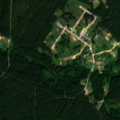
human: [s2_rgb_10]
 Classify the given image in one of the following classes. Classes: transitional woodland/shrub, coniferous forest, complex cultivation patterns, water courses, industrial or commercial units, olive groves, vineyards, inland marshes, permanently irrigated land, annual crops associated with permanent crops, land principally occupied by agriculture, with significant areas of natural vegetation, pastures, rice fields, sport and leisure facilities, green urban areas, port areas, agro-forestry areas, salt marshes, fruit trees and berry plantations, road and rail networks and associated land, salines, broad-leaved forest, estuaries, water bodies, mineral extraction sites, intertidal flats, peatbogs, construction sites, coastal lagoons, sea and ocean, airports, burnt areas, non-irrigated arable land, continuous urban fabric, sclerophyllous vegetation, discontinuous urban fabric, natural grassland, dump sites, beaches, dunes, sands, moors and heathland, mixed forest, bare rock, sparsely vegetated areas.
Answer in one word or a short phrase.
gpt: complex cultivation patterns, land principally occupied by agriculture, with significant areas of natural vegetation, coniferous forest, mixed forest